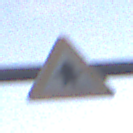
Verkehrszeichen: Vorfahrt
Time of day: SunriseSunset
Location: Outdoor (RoadRail)
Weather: PartlyCloudy
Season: NotSpecified
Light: Natural